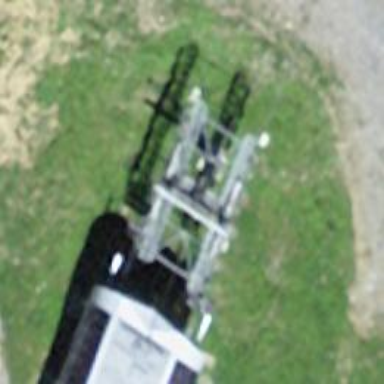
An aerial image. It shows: Pylon for aerialway.